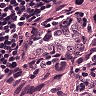
Metastatic tissue present: yes